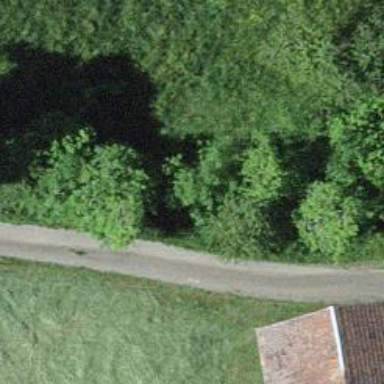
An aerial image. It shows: Culvert tunnel.